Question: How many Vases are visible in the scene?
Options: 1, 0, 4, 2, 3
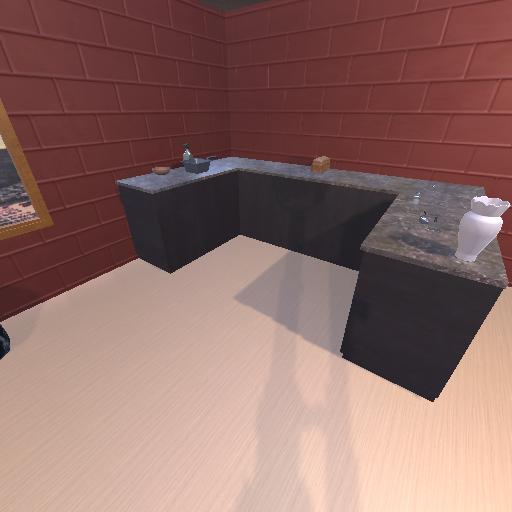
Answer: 1